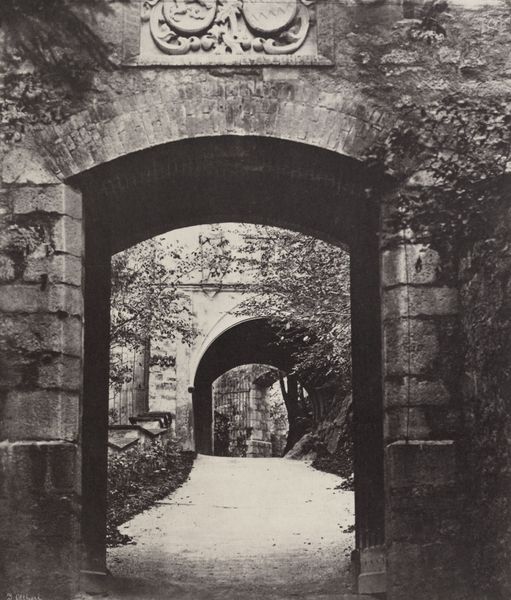
Titel: Toreinfahrt von Schloss Hohenschwangau
Künstler: Joseph Albert
Institution: Privatsammlung
Schlagwörter: baum, blätter, dunkel, gestein, meer, schatten, weiß, bäume, impressionismus, blumen, grau, hell, licht, schwarz, strasse, säule, säulen, tür, park, schloss, weg, ornament, alt, architektur, stein, steine, zweige, brücke, busch, büsche, gebüsch, gitter, pfad, familie, pflanzen, turm, garten, deutschland, relief, strand, bogen, gasse, segelschiff, schotter, mauer, ziegel, herbst, steinmauer, rundbogen, schaden, kartusche, maler, durchgang, tor, zinnen, pfosten, foto, fotografie, photographie, bögen, eingang, gang, schild, innenhof, burg, durchblick, bayern, torbogen, kiesel, festung, mauerwerk, schwarz-weiss, photo, segmentbogen, gemäuer, portal, rustika, tore, wappen, efeu, mauern, stadtmauer, auffahrt, einfahrt, hahn, korbbogen, fotographie, burggraben, burgtor, keilsteine, keilstein, burganlage, blöcke, bergauf, beschädigt, strase, torweg, aussentor, burgauffahrt, schadhaft, tordurchgang, ziegle, sturzbogen, hell dunckel, torblick, gefängnisanlage